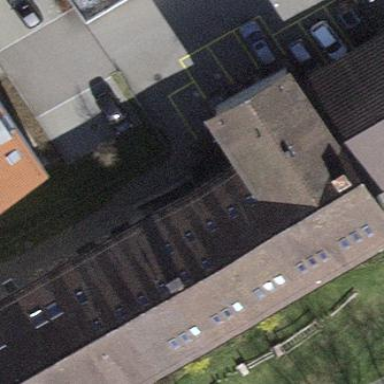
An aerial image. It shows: School building.